Aerial crown-view tile of a tropical tree (Barro Colorado Island, Panama), acquired 20250512:
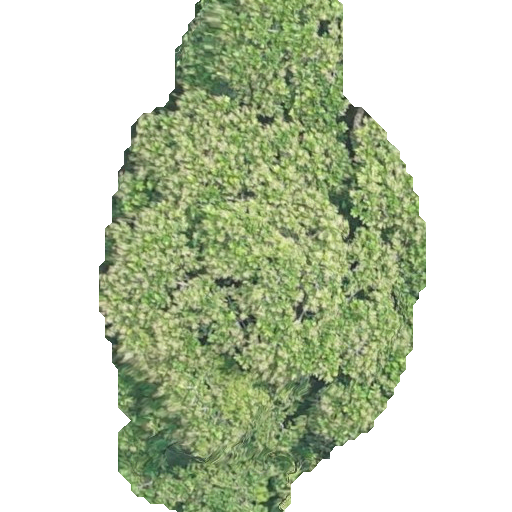
Species: Anacardium excelsum
GBIF accepted scientific name: Anacardium excelsum
Crown area: 189.025 m²